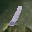
Label: 1